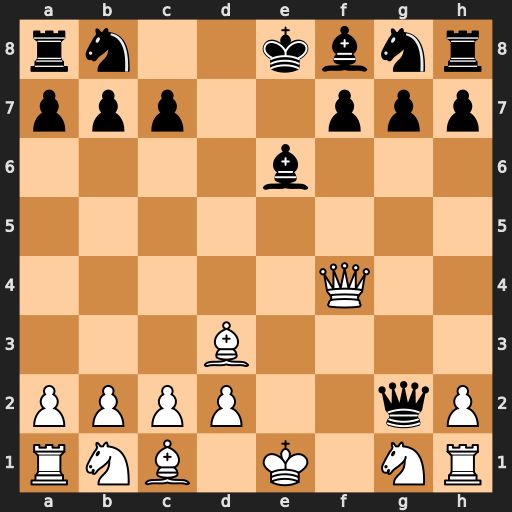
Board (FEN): rn2kbnr/ppp2ppp/4b3/8/5Q2/3B4/PPPP2qP/RNB1K1NR
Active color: w
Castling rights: KQkq
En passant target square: -
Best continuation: Be4 Qg4 Qxg4 Bxg4 Bxb7